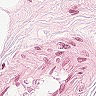
Metastatic tissue present: no